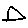
Label: triangle